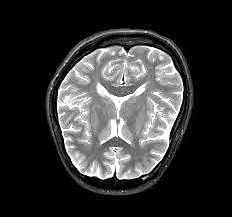
Label: notumor